Aerial crown-view tile of a tropical tree (Barro Colorado Island, Panama), acquired 20250715:
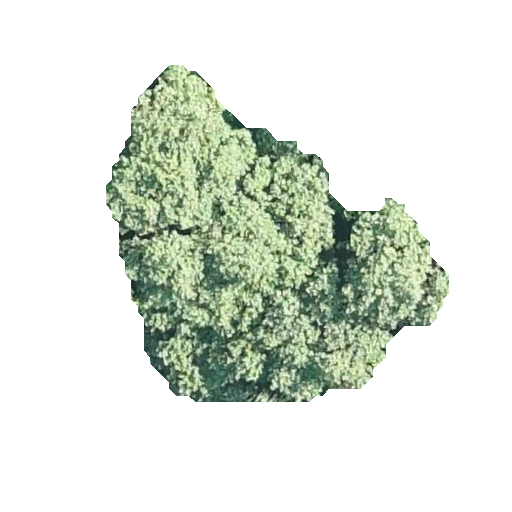
Species: Hieronyma alchorneoides
GBIF accepted scientific name: Hieronyma alchorneoides
Crown area: 106.539 m²